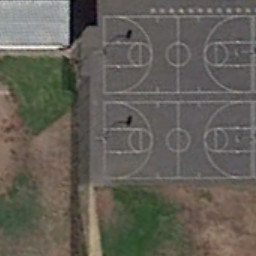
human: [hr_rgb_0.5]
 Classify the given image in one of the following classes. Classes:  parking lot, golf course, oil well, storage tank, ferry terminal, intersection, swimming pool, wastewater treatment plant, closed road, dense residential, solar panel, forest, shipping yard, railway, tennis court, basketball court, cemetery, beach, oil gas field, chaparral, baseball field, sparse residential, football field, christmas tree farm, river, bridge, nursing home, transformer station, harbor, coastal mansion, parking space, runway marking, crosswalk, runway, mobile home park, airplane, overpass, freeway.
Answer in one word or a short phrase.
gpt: basketball court